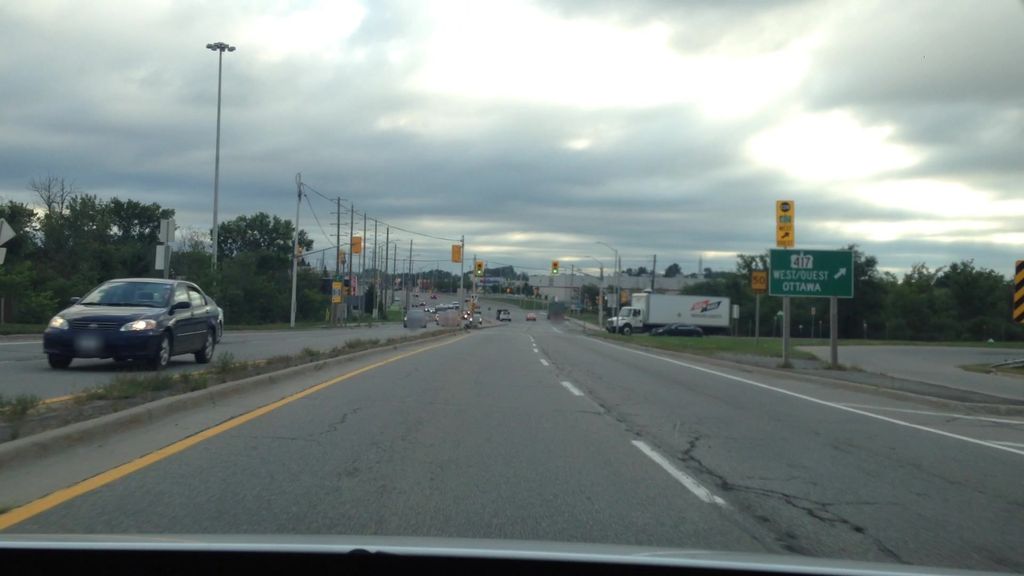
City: ottawa-gatineau